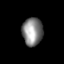
Tissue: lung
Cell type: Epithelial cells
Senescence score: 0.1816
Nuclear area (px): 560
Mean DAPI intensity: 134.018